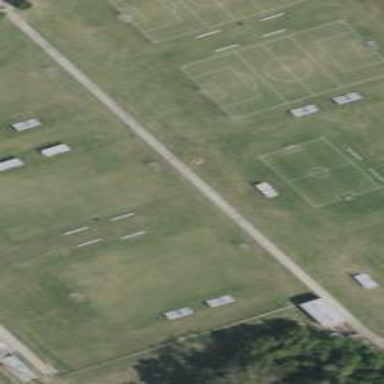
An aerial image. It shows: Soccer pitch for outdoor sports and leisure activities.